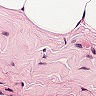
Metastatic tissue present: no